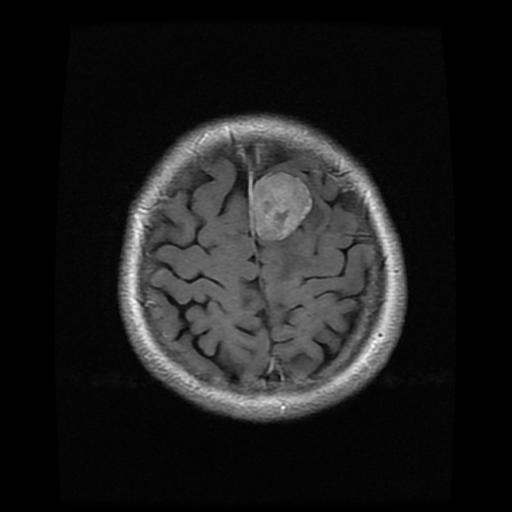
Label: meningioma